Question: After I save the components of a form I show it in a datatable. Interestingly if I don't refresh the page my datatable partially renders the values.
Here is the service class:
'''
public EBSResponse uyeTeminatKaydet(UyeTeminat uyeTeminat, Kullanici sessionUser, String ipAdresi ){
Session session = null;
Transaction tx = null;
EBSException EE = new EBSException();
EBSResponse ER = new EBSResponse();
RequestContext context = RequestContext.getCurrentInstance();
context.addCallbackParam("saved", false);
Date tarih = new Date();
if (uyeTeminat.getTarih()!= null)
tarih = uyeTeminat.getTarih();
else
uyeTeminat.setTarih(tarih);
uyeTeminat.setDurum(Boolean.TRUE);
BigDecimal teminatDegeri=null;
try {
session = HibernateUtil.getSessionFactory().openSession();
tx = session.beginTransaction();
teminatDegeri=calculateTeminatDegeri(uyeTeminat,tarih, session);
uyeTeminat.setTeminatDegeri(teminatDegeri);
session.save(uyeTeminat);
session.flush();
tx.commit();
List<UyeTeminat> uyeTeminatList = getTumUyeTeminatlari(session);
ER.setStringValue("teminatIslemleriBean.uyeTeminatKaydet.info1");
ER.setObjectValue(uyeTeminatList);
context.addCallbackParam("saved", true);
} catch (Exception ex) {
ex.printStackTrace();
if (tx != null) {
tx.rollback();
}
EE.setHataTipi(EBSConstants.HATA_TIPI_ERROR);
EE.setHataMesaji("teminatIslemleriBean.uyeTeminatKaydet.err1");
ER.setExceptionValue(EE);
} finally {
if (session != null && session.isOpen()) {
session.close();
}
}
return ER;
}
'''
Here is the backing bean:
'''
public void uyeTeminatKaydet() {
EBSResponse er = uyeServisi.uyeTeminatKaydet(uyeTeminat, sessionUser, ipAdresi);
if (er.getExceptionValue() == null) {
this.uyeTeminatList = (List<UyeTeminat>) er.getObjectValue();
FacesUtil.addMessage(FacesMessage.SEVERITY_INFO, LocaleBean.lang.getString(er.getStringValue()));
uyeTeminat = new UyeTeminat();
} else {
FacesUtil.addMessage(EBSUtils.getHataTipi(er.getExceptionValue().getHataTipi()), LocaleBean.lang.getString(er.getExceptionValue().getHataMesaji()));
}
}
'''

Does anyone have any idea about this?
EDIT:
xhtml:
'''
<h:outputText value="#{lang.teminatTuruAdi}: *" />
<h:selectOneMenu id="TeminatTuru" required="true" converter="teminatTurConverter" value="#{teminatTanimlamaIslemleriBean.teminat.teminatTur}">
<f:selectItem itemLabel="#{lang.seciniz}" />
<f:selectItems value="#{teminatTanimlamaIslemleriBean.teminatTurleriMenu}" />
</h:selectOneMenu>
<h:outputText value="#{lang.teminatKodu}: *" />
<p:inputText size="50" maxlength="50" required="true" value="#{teminatTanimlamaIslemleriBean.teminat.teminatKodu}"/>
<h:outputText value="#{lang.teminatAdi}: *" />
<p:inputText size="50" maxlength="50" required="true" value="#{teminatTanimlamaIslemleriBean.teminat.teminatAdi}"/>
<h:outputText value="#{lang.birimFiyat}: *" />
<p:inputText id="BirimFiyat" size="30" maxlength="50" value="#{teminatTanimlamaIslemleriBean.teminat.birimFiyati}"
style="text-align:right" onkeypress="return isNumberAndComma(event); isMaxLength(this, 14, event);" onkeyup="this.value=numberFormat(this.value,6);">
<f:converter converterId="ondalikAltiHaneConverter" />
</p:inputText>
<h:outputText value="#{lang.fiyatTipi}: *" />
<h:selectOneMenu id="FiyatTipi" required="true" value="#{teminatTanimlamaIslemleriBean.teminat.fiyatTuru}">
<f:selectItem itemLabel="#{lang.seciniz}" />
<f:selectItems value="#{genelBilgiBean.fiyatTipiListesi}" />
</h:selectOneMenu>
</h:panelGrid>
<br/>
<p:commandButton value="#{lang.kaydetButton}" onclick="confirmationKaydet.show()"/>
<br/><br/>
<p:dialog showEffect="explode" hideEffect="explode" resizable="false"
header="#{lang.uyari}" widgetVar="confirmationKaydet" appendToBody="true" modal="true">
<h:outputText value="#{lang.kayitOnayMesaji}"/>
<br/><br/>
<p:commandButton value="#{lang.evetButton}" actionListener="#{teminatTanimlamaIslemleriBean.teminatKaydet}"
update="sysMsg, dTable"
process="mf:formPanel"
onstart="waitDialog.show(),confirmationKaydet.hide()"
oncomplete="waitDialog.hide();handleComplete(xhr, status, args);" />
<p:commandButton value="#{lang.hayirButton}" onclick="confirmationKaydet.hide()" type="button" />
</p:dialog>
</p:panel>
<p:panel id="dtPanel" style="width: 80%">
<p:dataTable style="width: 100%;" id="dTable" var="tt" value="#{teminatTanimlamaIslemleriBean.teminatList}" paginator="true" rows="20"
selection="#{teminatTanimlamaIslemleriBean.selectedTeminat}" selectionMode="single" emptyMessage="#{lang.kayitBulunamadi}"
onRowSelectUpdate="mf:tabcontent" onRowSelectComplete="tvl();">
<f:facet name="header">
#{lang.menu_teminat}
</f:facet>
<p:column filterBy="#{tt.teminatId}" sortBy="#{tt.teminatId}">
<f:facet name="header">
<h:outputText value="#{lang.teminatId}" />
</f:facet>
<h:outputText value="#{tt.teminatId}" />
</p:column>
<p:column filterBy="#{tt.teminatTur.teminatTuruAdi}" sortBy="#{tt.teminatTur.teminatTuruAdi}">
<f:facet name="header">
<h:outputText value="#{lang.teminatTuruAdi}" />
</f:facet>
<h:outputText value="#{tt.teminatTur.teminatTuruAdi}" />
</p:column>
<p:column filterBy="#{tt.teminatKodu}" sortBy="#{tt.teminatKodu}">
<f:facet name="header">
<h:outputText value="#{lang.teminatKodu}" />
</f:facet>
<h:outputText value="#{tt.teminatKodu}" />
</p:column>
<p:column filterBy="#{tt.teminatAdi}" sortBy="#{tt.teminatAdi}">
<f:facet name="header">
<h:outputText value="#{lang.teminatAdi}" />
</f:facet>
<h:outputText value="#{tt.teminatAdi}" />
</p:column>
<p:column filterBy="#{tt.birimFiyati}" sortBy="#{tt.birimFiyati}" style="text-align:right">
<f:facet name="header">
<h:outputText value="#{lang.birimFiyat}" />
</f:facet>
<h:outputText value="#{tt.birimFiyati}" style="text-align:right">
<f:converter converterId="ondalikAltiHaneConverter" />
</h:outputText>
</p:column>
<p:column filterBy="#{tt.fiyatTuru}" sortBy="#{tt.fiyatTuru}">
<f:facet name="header">
<h:outputText value="#{lang.fiyatTipi}" />
</f:facet>
<h:outputText value="#{tt.fiyatTuru}" />
</p:column>
<p:column filterBy="#{tt.durum == true ? lang.kullanimda : lang.kullanimDisi}" sortBy="#{tt.durum == true ? lang.kullanimda : lang.kullanimDisi}">
<f:facet name="header">
<h:outputText value="#{lang.durum}" />
</f:facet>
<h:outputText value="#{tt.durum == true ? lang.kullanimda : lang.kullanimDisi}" />
</p:column>
<f:facet name="footer">
#{lang.toplamKayit}: #{fn:length(teminatTanimlamaIslemleriBean.teminatList)}
</f:facet>
</p:dataTable>
</p:panel>
'''
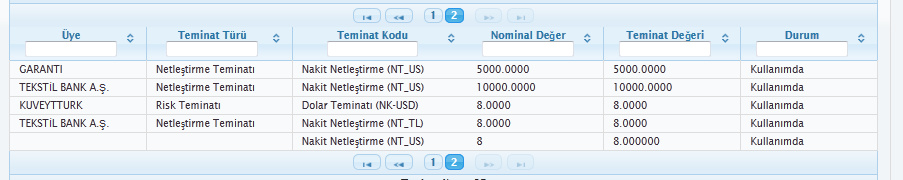
Answer: there were two problems:
1. corresponding converters in Uye and Teminat did not include the necessary fields.
2. the correct xhtml for the same fields should have been:
d
'''
<h:selectOneMenu id="uyeAdi" required="true" converter="uyeConverter" value="#{teminatTanimlamaIslemleriBean.uyeTeminat.uye}">
<h:selectOneMenu id="teminatTuruAdi" required="true" converter="teminatTurConverter" value="#{teminatTanimlamaIslemleriBean.uyeTeminat.teminat.teminatTur}">
'''